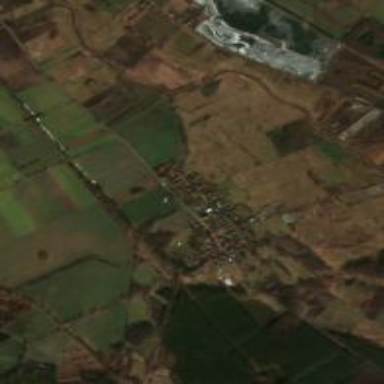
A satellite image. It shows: Village area.